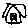
Label: house